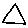
Label: triangle